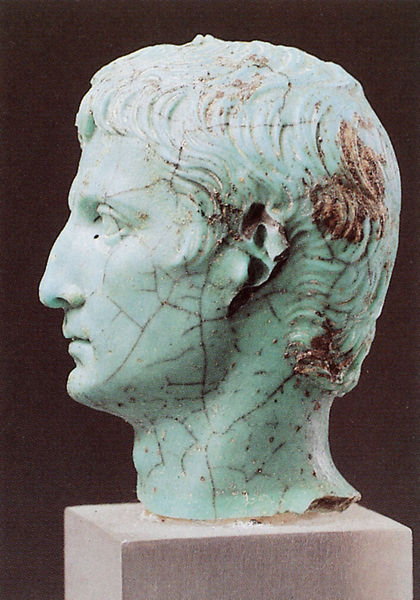
Titel: Porträtköpfchen des Augustus
Institution: Köln, Römisch-Germanisches Museum
Schlagwörter: kopf, mann, grün, haar, licht, marmor, mund, nase, ohr, profil, alt, sockel, stein, auge, haare, lippe, lippen, locke, locken, wangen, risse, wange, antike, alabaster, riss